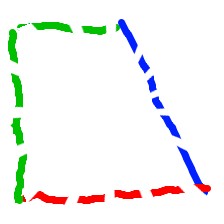
Shape: trapezoid